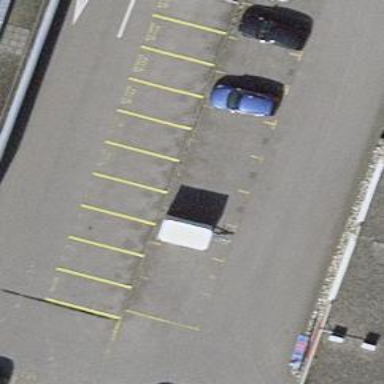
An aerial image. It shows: Street side parking area.